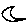
Label: moon